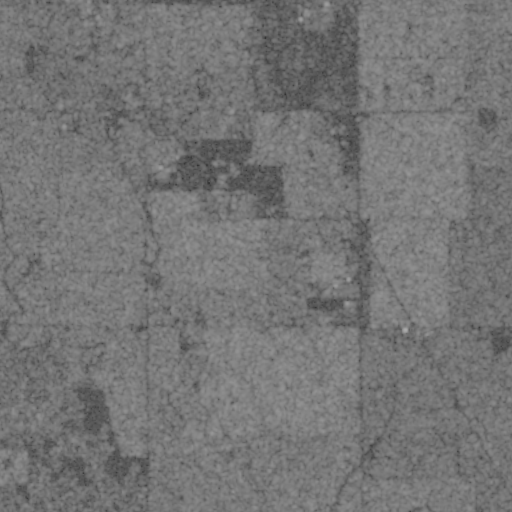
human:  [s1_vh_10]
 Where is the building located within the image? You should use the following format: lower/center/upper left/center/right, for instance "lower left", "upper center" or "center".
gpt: The building is located in the center right of the image.
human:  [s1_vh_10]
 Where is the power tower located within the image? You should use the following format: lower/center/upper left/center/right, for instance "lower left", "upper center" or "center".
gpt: There is no power tower in the image.

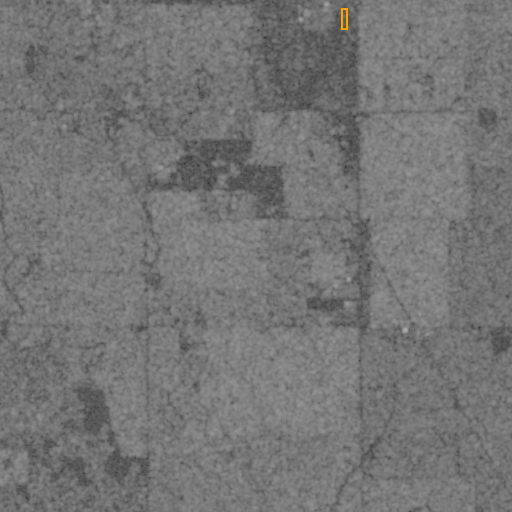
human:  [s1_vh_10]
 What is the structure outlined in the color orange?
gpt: The structure outlined in orange is a building.
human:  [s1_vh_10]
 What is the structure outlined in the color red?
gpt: There is no red outline.